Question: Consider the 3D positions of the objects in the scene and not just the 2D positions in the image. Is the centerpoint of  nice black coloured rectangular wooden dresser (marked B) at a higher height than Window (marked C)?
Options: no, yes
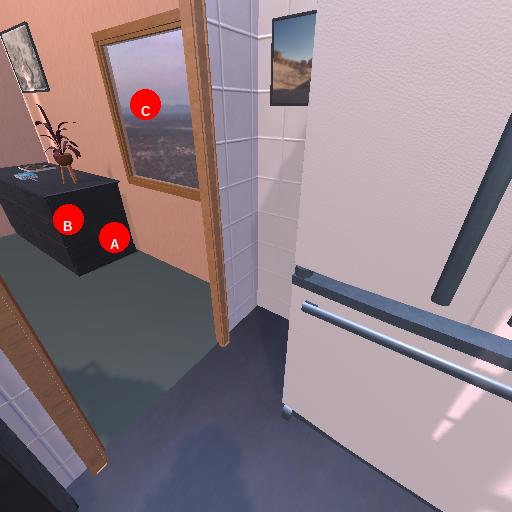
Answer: no